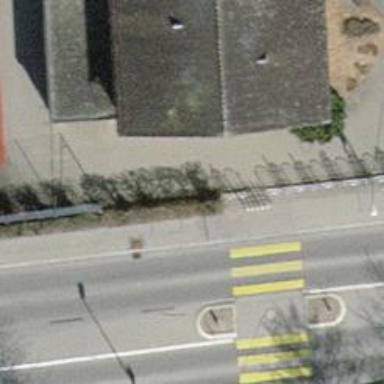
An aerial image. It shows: Hedge acting as barrier.